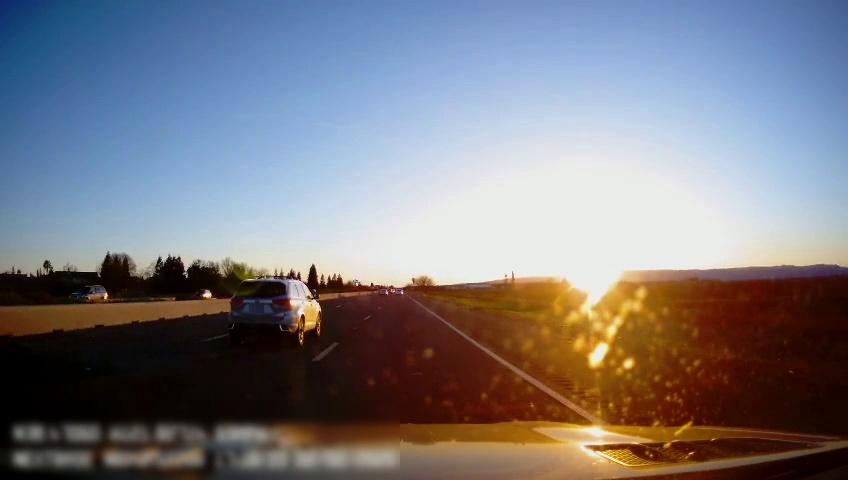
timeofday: Day
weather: Sunny
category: Drivable Space
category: Vehicles | SUV
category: Vehicles | SUV
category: Vehicles | SUV
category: Lanes | Alternate Lane
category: Lanes | Current Lane
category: Lanes | Alternate Lane